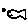
Label: fish